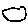
Label: circle